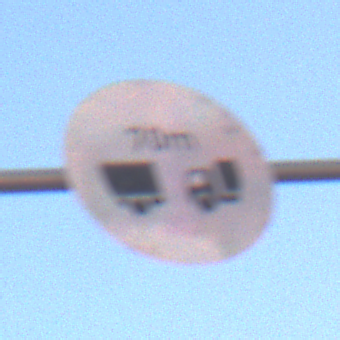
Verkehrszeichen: VerbotUnterschreitenMindestabstand
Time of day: SunriseSunset
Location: Outdoor (Urban)
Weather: Clear
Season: NotSpecified
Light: Natural